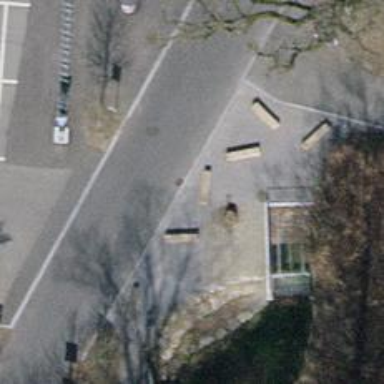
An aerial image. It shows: Brown bench.